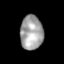
Tissue: lung
Cell type: Epithelial cells
Senescence score: 0.1639
Nuclear area (px): 769
Mean DAPI intensity: 162.286